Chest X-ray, PA view. Patient: 65 years old, sex M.
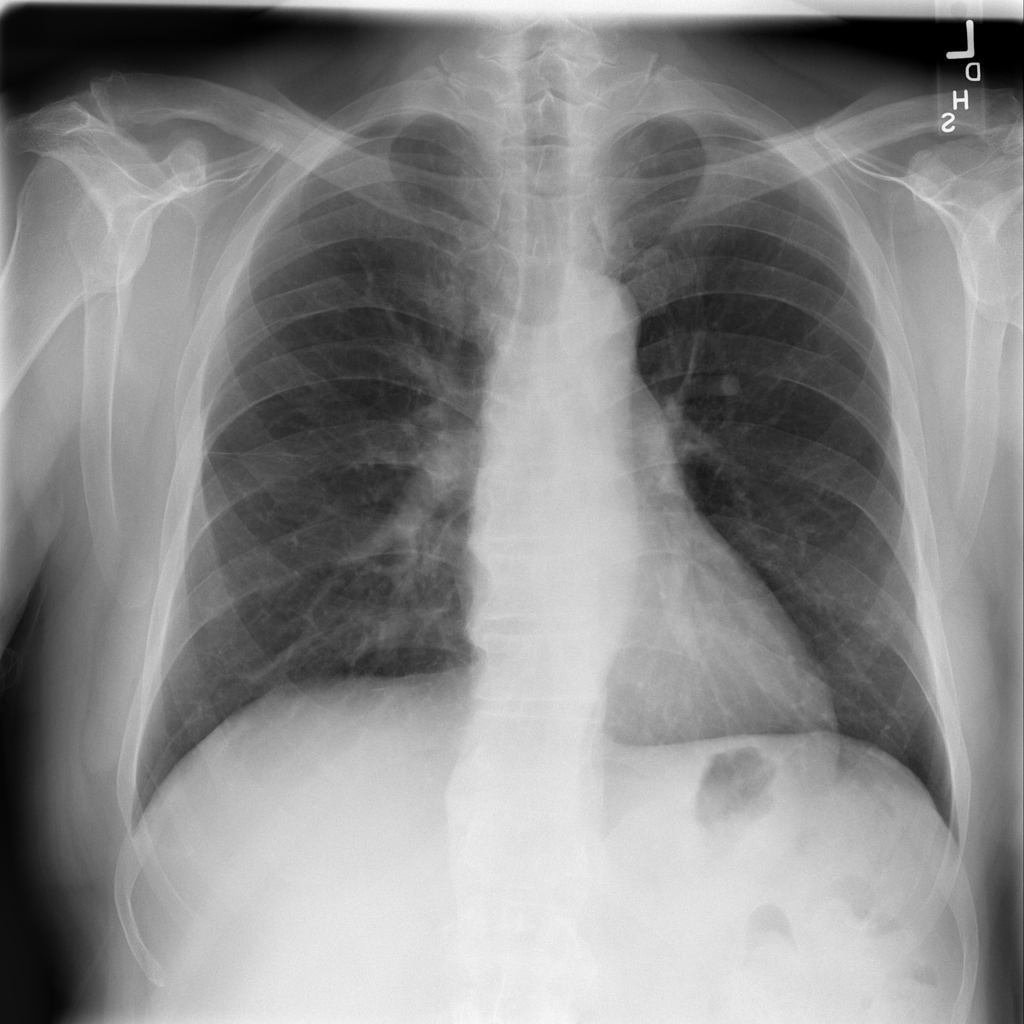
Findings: Effusion